Field crop: tomato
Growth stage: 2
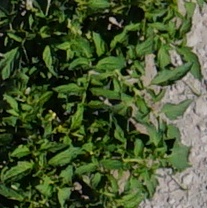
Species: tomato